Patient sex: F
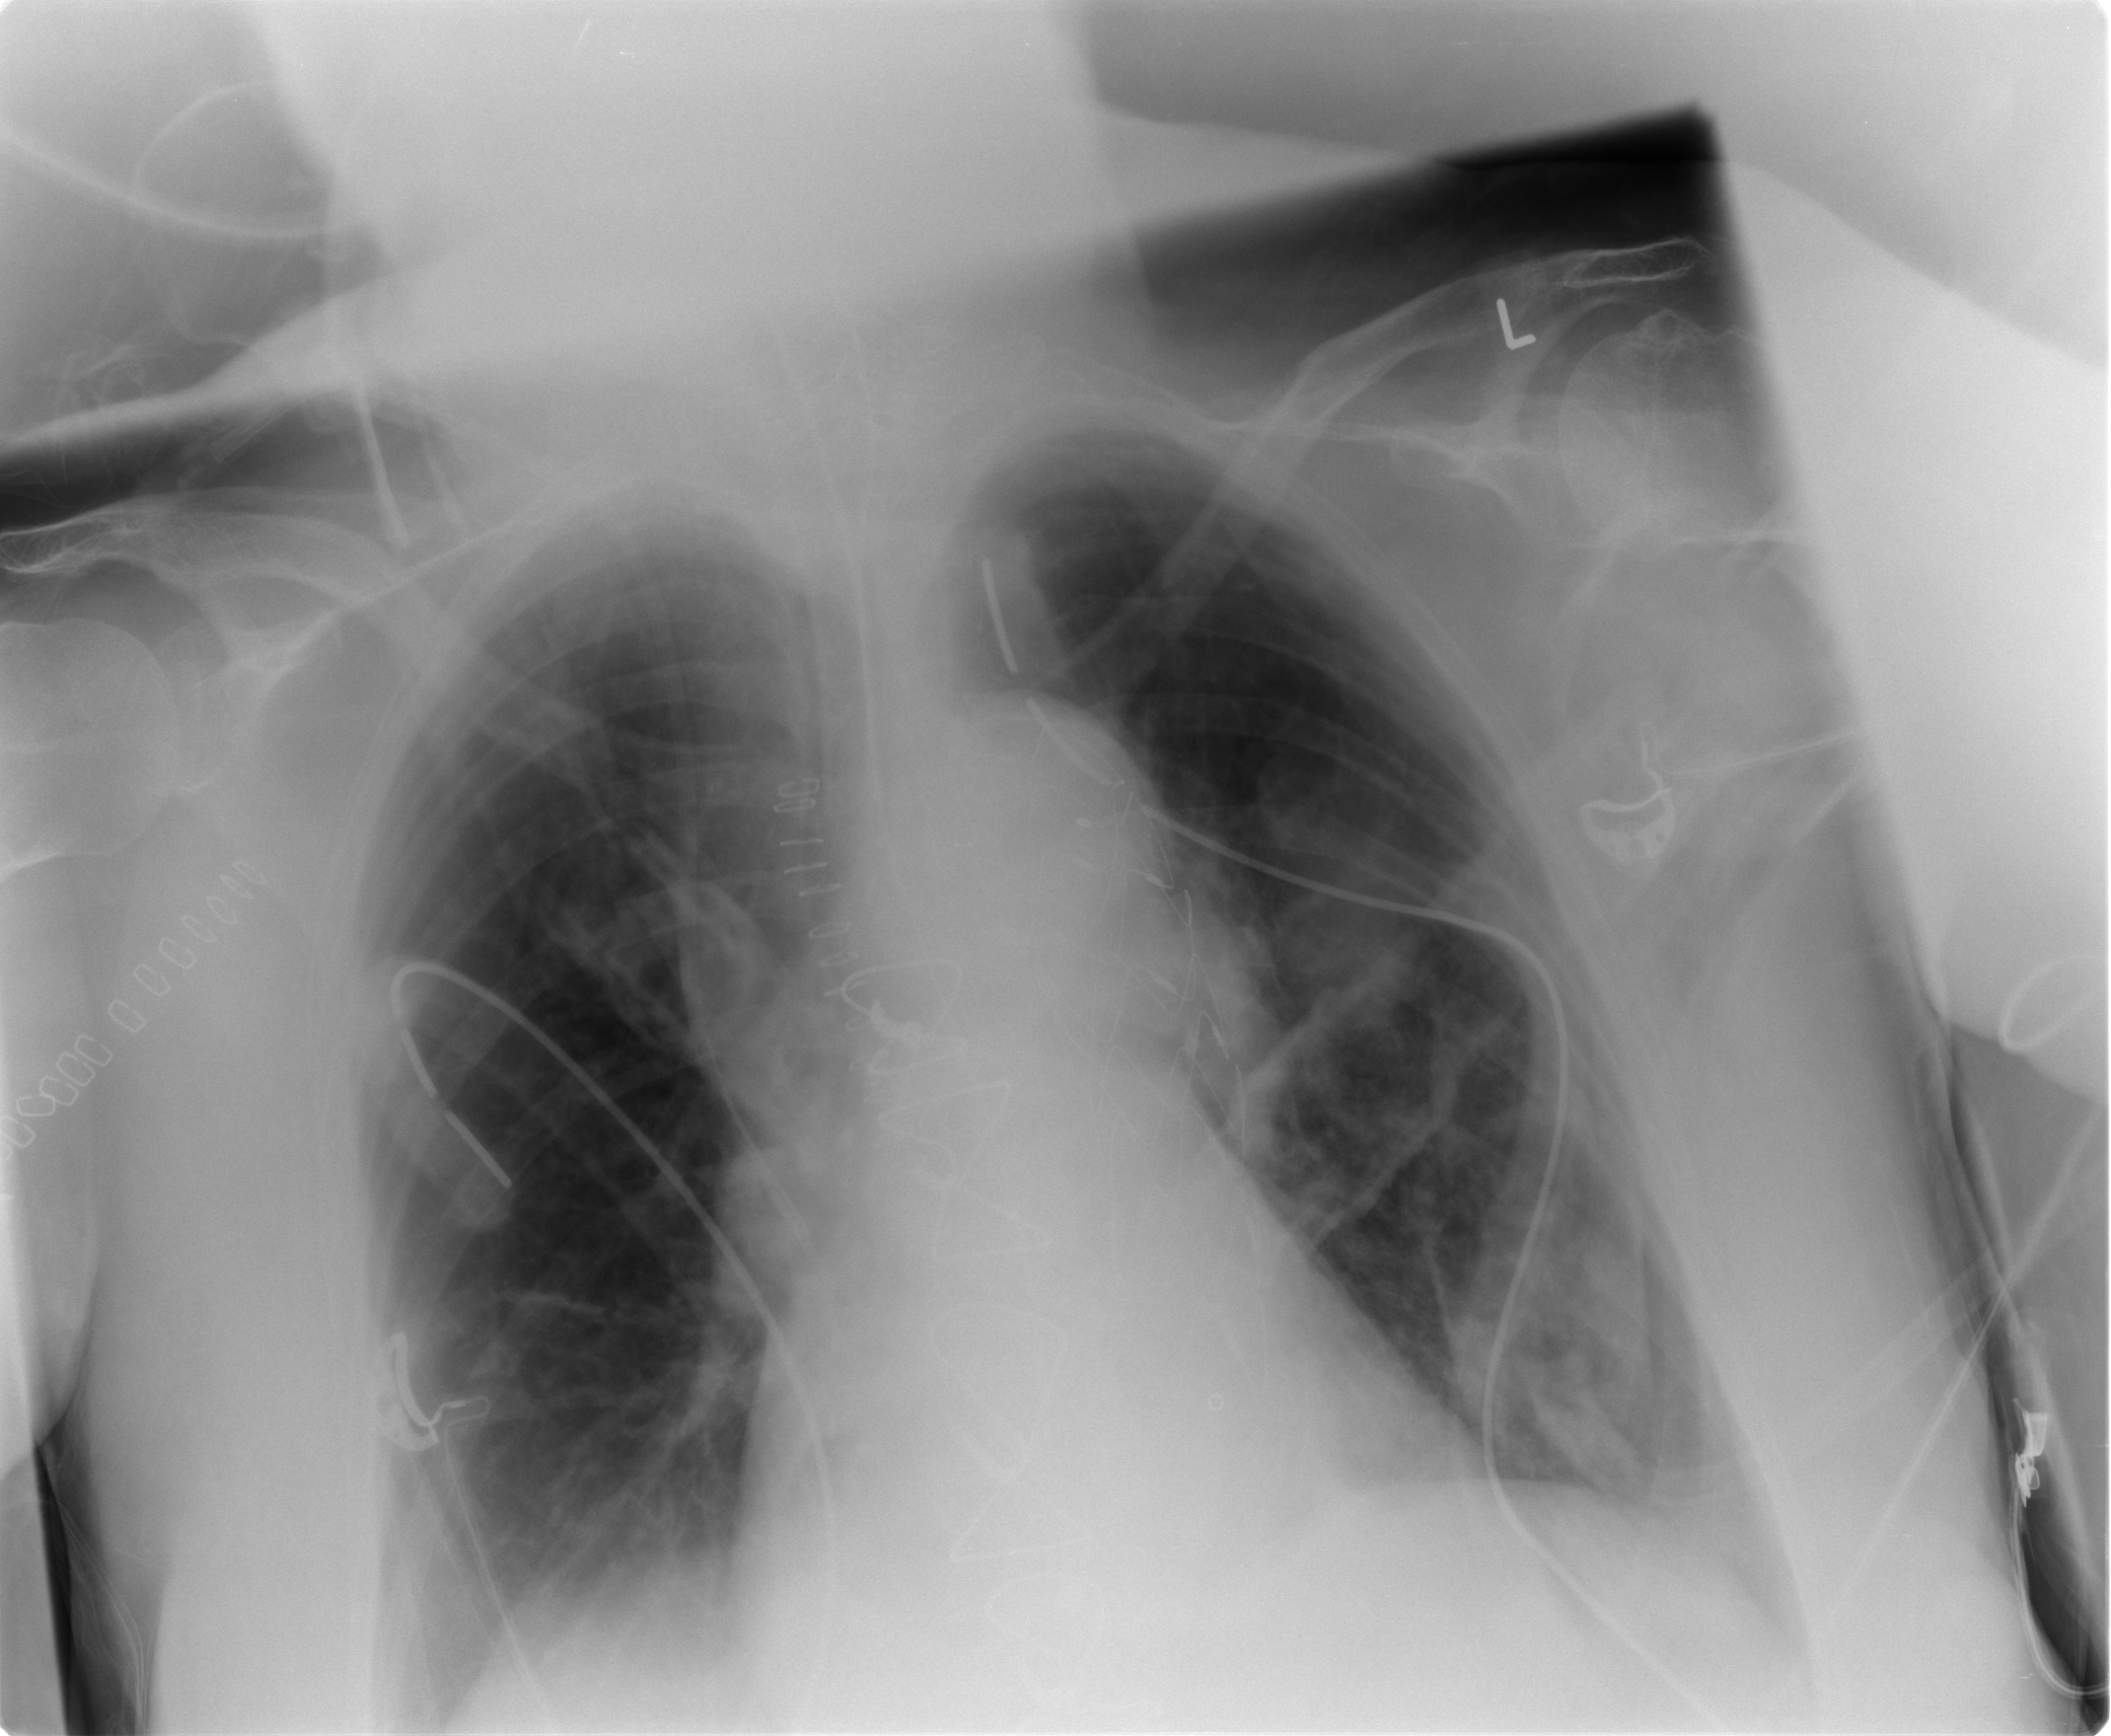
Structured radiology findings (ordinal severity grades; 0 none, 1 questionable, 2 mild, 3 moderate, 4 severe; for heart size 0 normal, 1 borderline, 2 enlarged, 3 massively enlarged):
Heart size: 1
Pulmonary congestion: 2
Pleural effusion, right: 0
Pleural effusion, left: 1
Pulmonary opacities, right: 0
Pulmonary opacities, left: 0
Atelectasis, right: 2
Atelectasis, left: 2